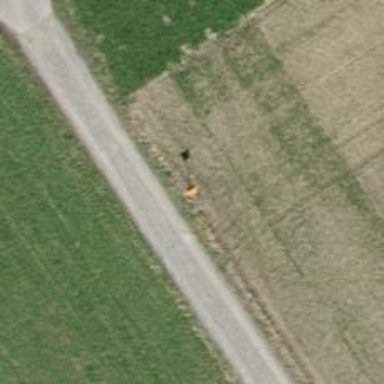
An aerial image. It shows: Orange pipeline marker.